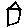
Label: house